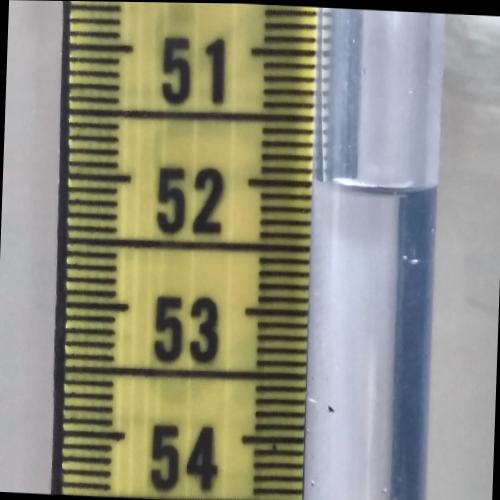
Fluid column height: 52.0 cm